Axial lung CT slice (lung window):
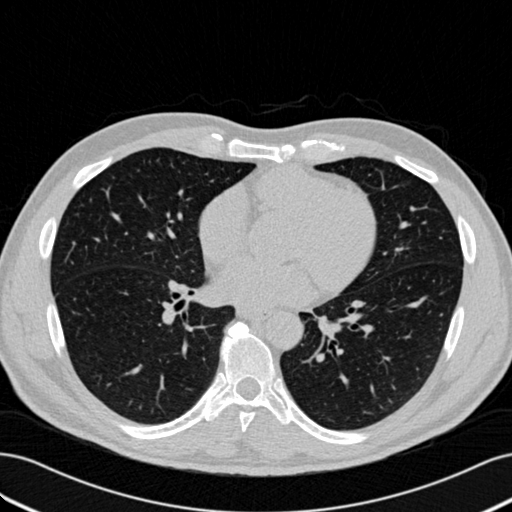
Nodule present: no